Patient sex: M
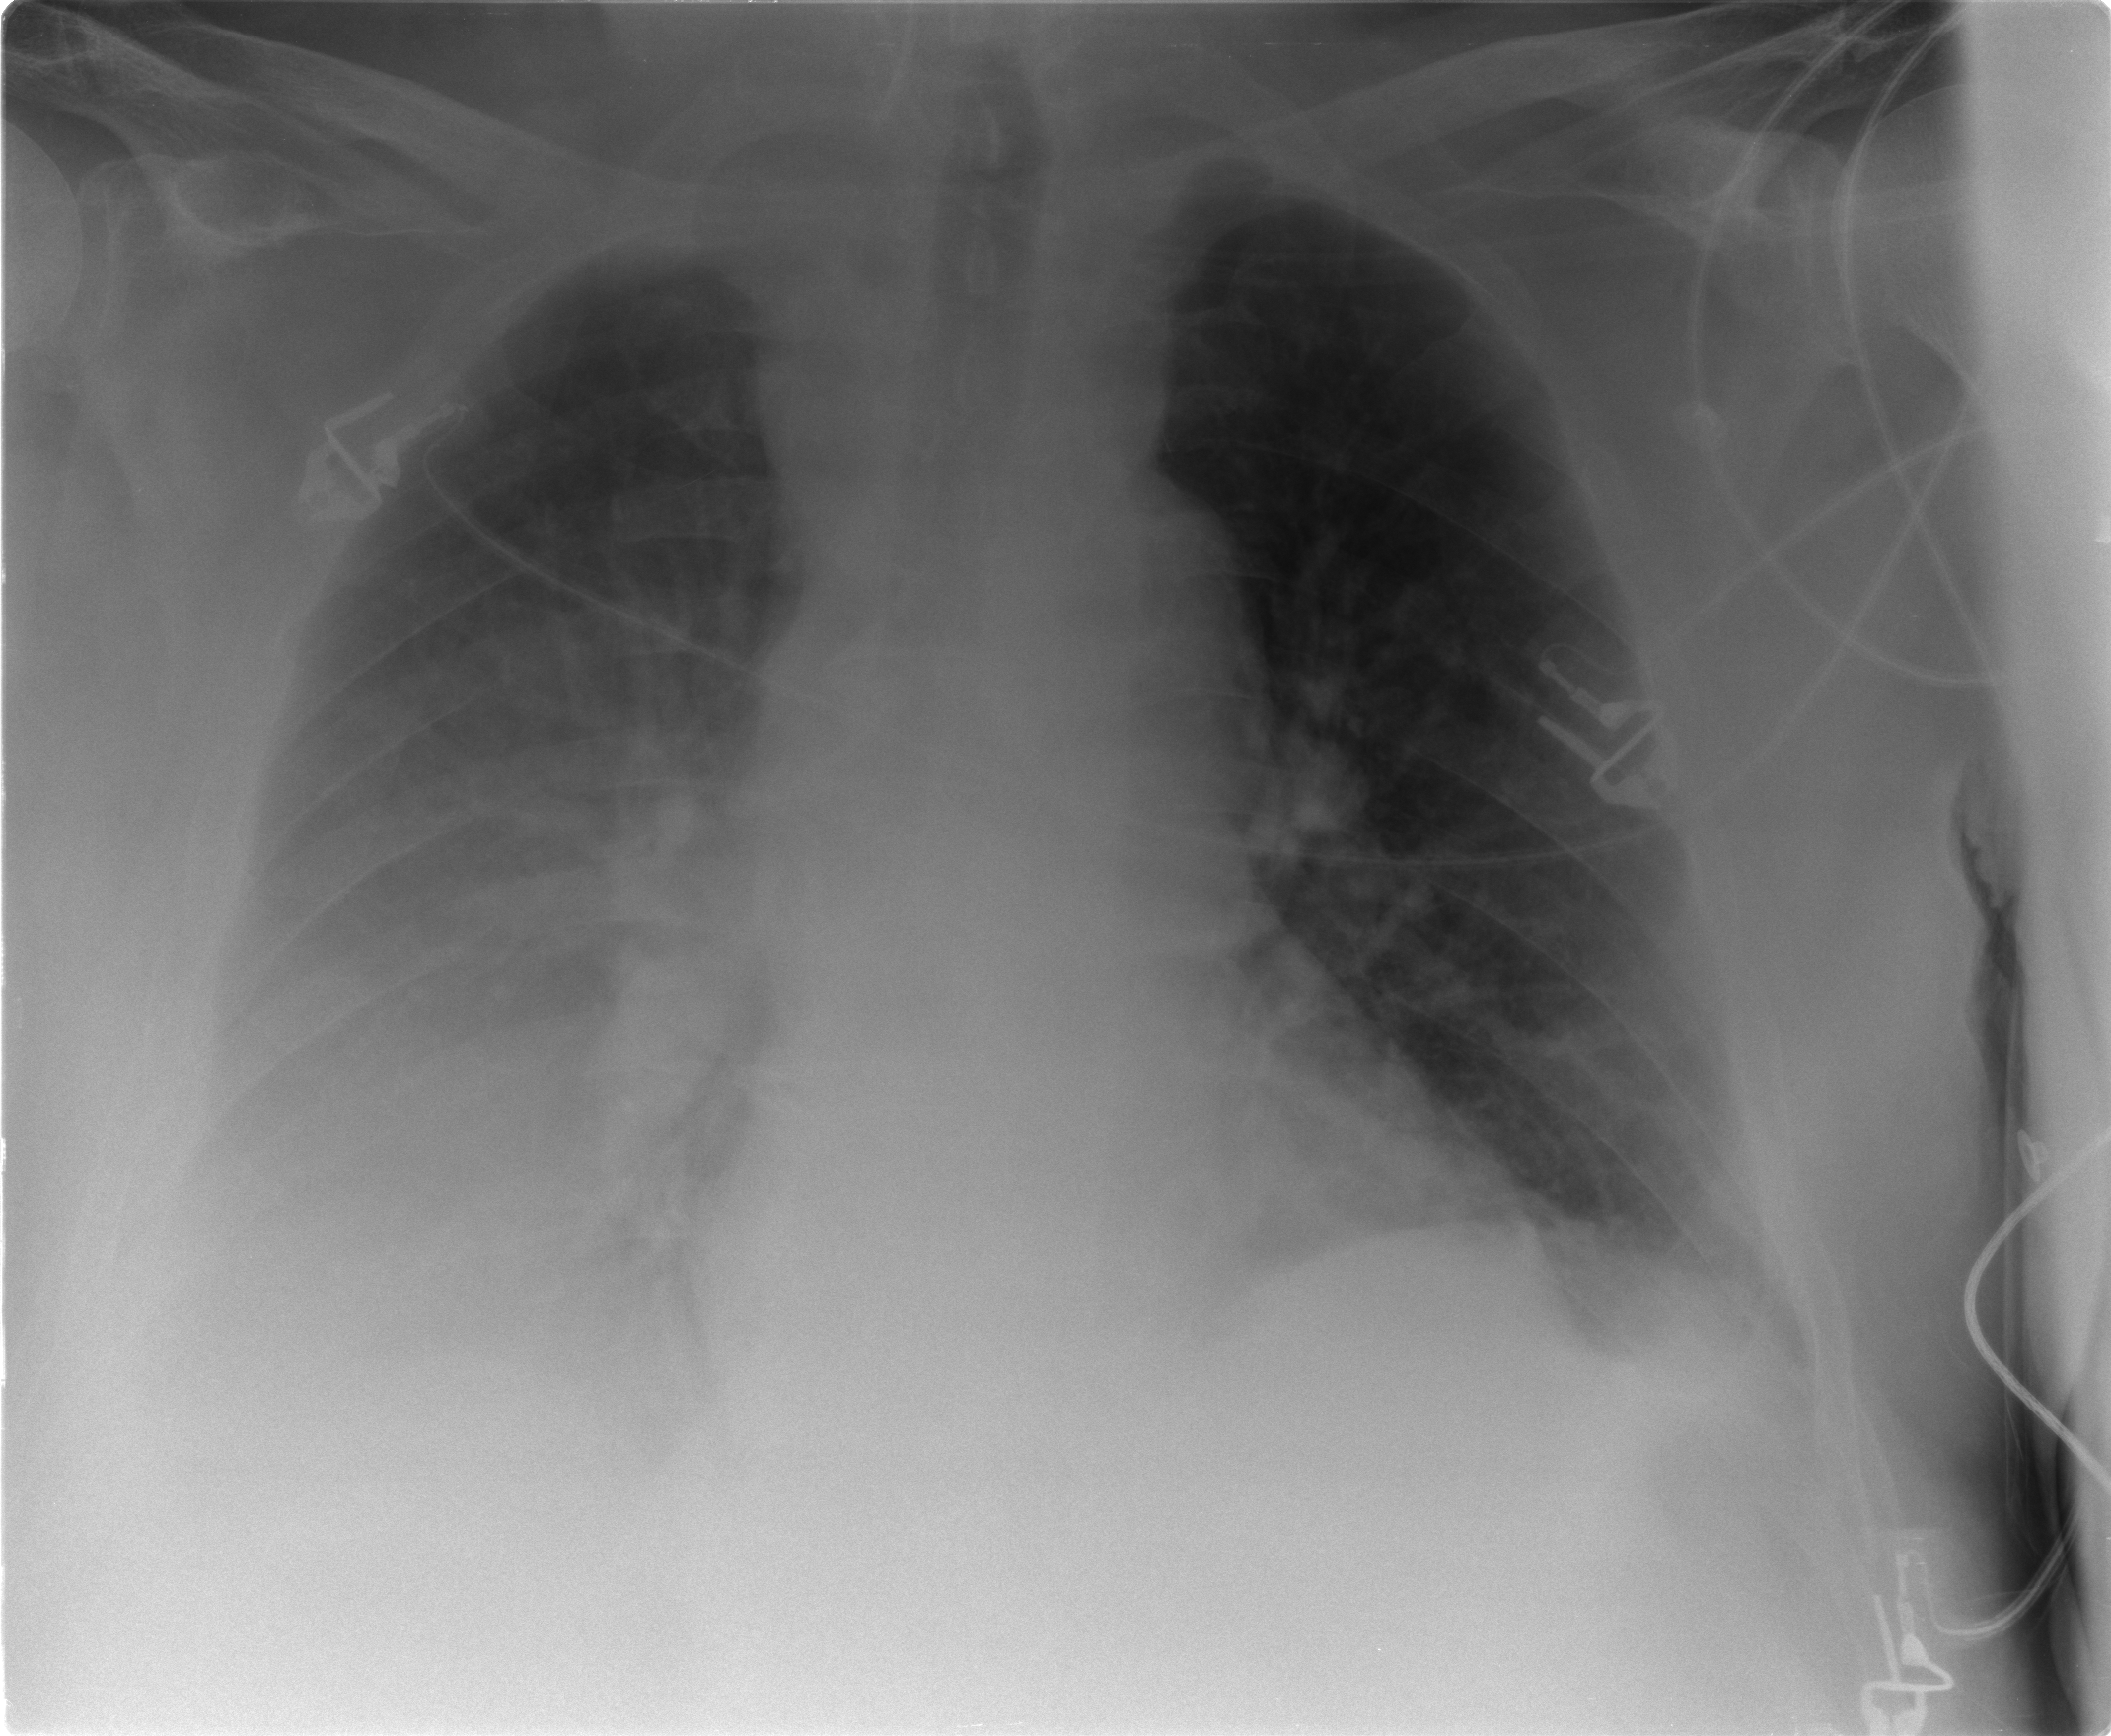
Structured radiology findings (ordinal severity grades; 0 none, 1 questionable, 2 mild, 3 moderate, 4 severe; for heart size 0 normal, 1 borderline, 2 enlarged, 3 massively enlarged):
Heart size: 0
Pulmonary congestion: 0
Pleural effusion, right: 3
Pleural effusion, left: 0
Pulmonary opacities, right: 2
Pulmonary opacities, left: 0
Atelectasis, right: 2
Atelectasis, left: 0